二年级 · 画法几何学
下图中的图形被挡住了一部分, 这个图形可能是 ( ）。

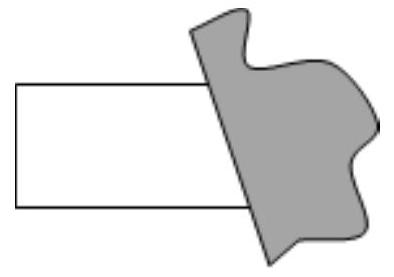
A. 长方形
B. 正方形
C. 三角形
答案: A